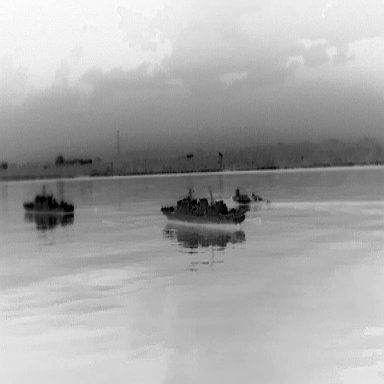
There are three objects shown in the infrared image, including two warships, and a canoe.